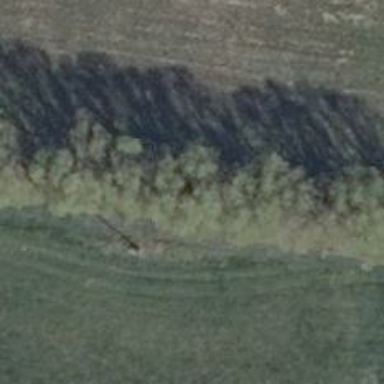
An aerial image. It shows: Row of trees in natural setting.